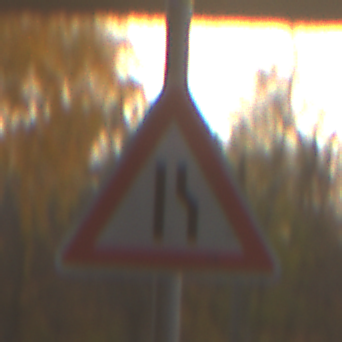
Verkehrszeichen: EinseitigVerengteFahrbahnRechts
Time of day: SunriseSunset
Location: Roofed (Suburban)
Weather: Clear
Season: NotSpecified
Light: Natural